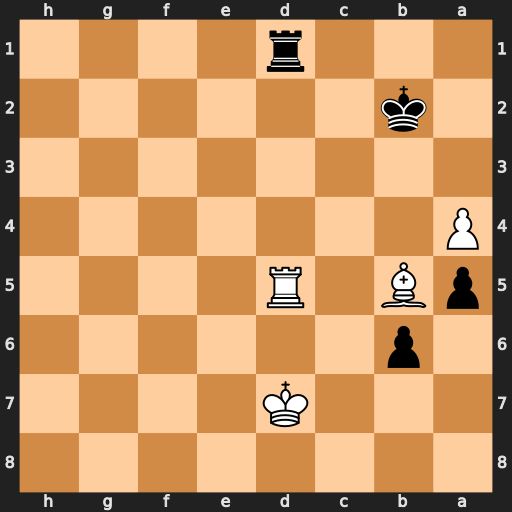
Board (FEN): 8/3K4/1p6/pB1R4/P7/8/1k6/3r4
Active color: b
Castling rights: -
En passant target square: -
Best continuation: Rxd5+ Kc6 Rxb5 axb5 a4 Kxb6 a3 Kc7 a2 b6 a1=Q